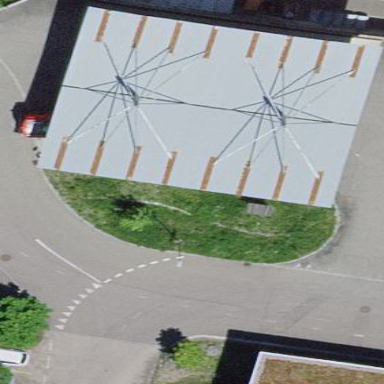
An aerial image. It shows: Building housing fuel station.